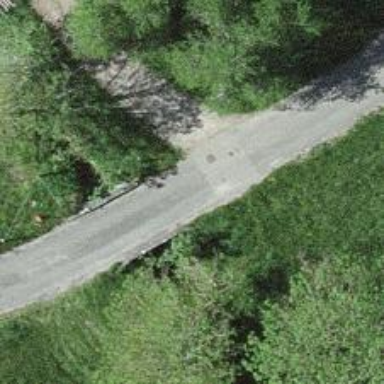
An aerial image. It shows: Unclassified road with bridge.